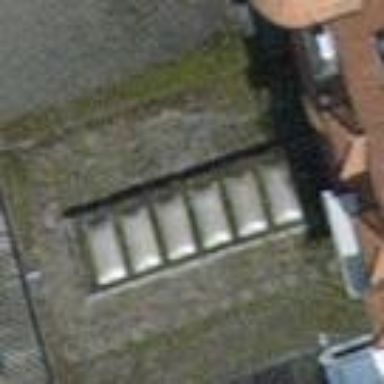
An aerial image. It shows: Industrial building.